Aerial crown-view tile of a tropical tree (Barro Colorado Island, Panama), acquired 20250616:
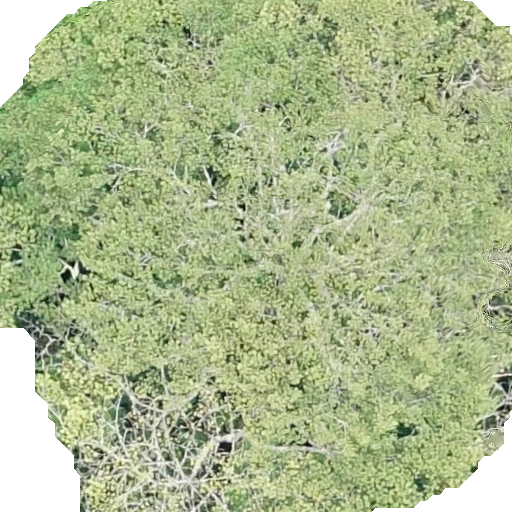
Species: Sterculia apetala
GBIF accepted scientific name: Sterculia apetala
Crown area: 422.29 m²